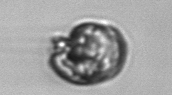
Label: Proterythropsis